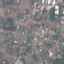
Label: Residential